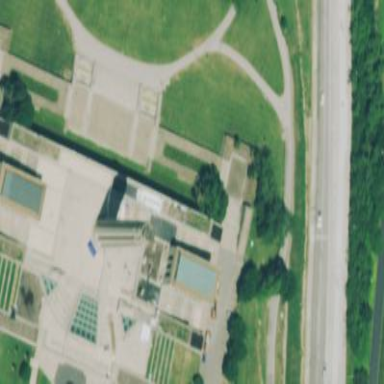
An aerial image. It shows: Historic monument housed in building.